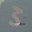
Label: 3